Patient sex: M
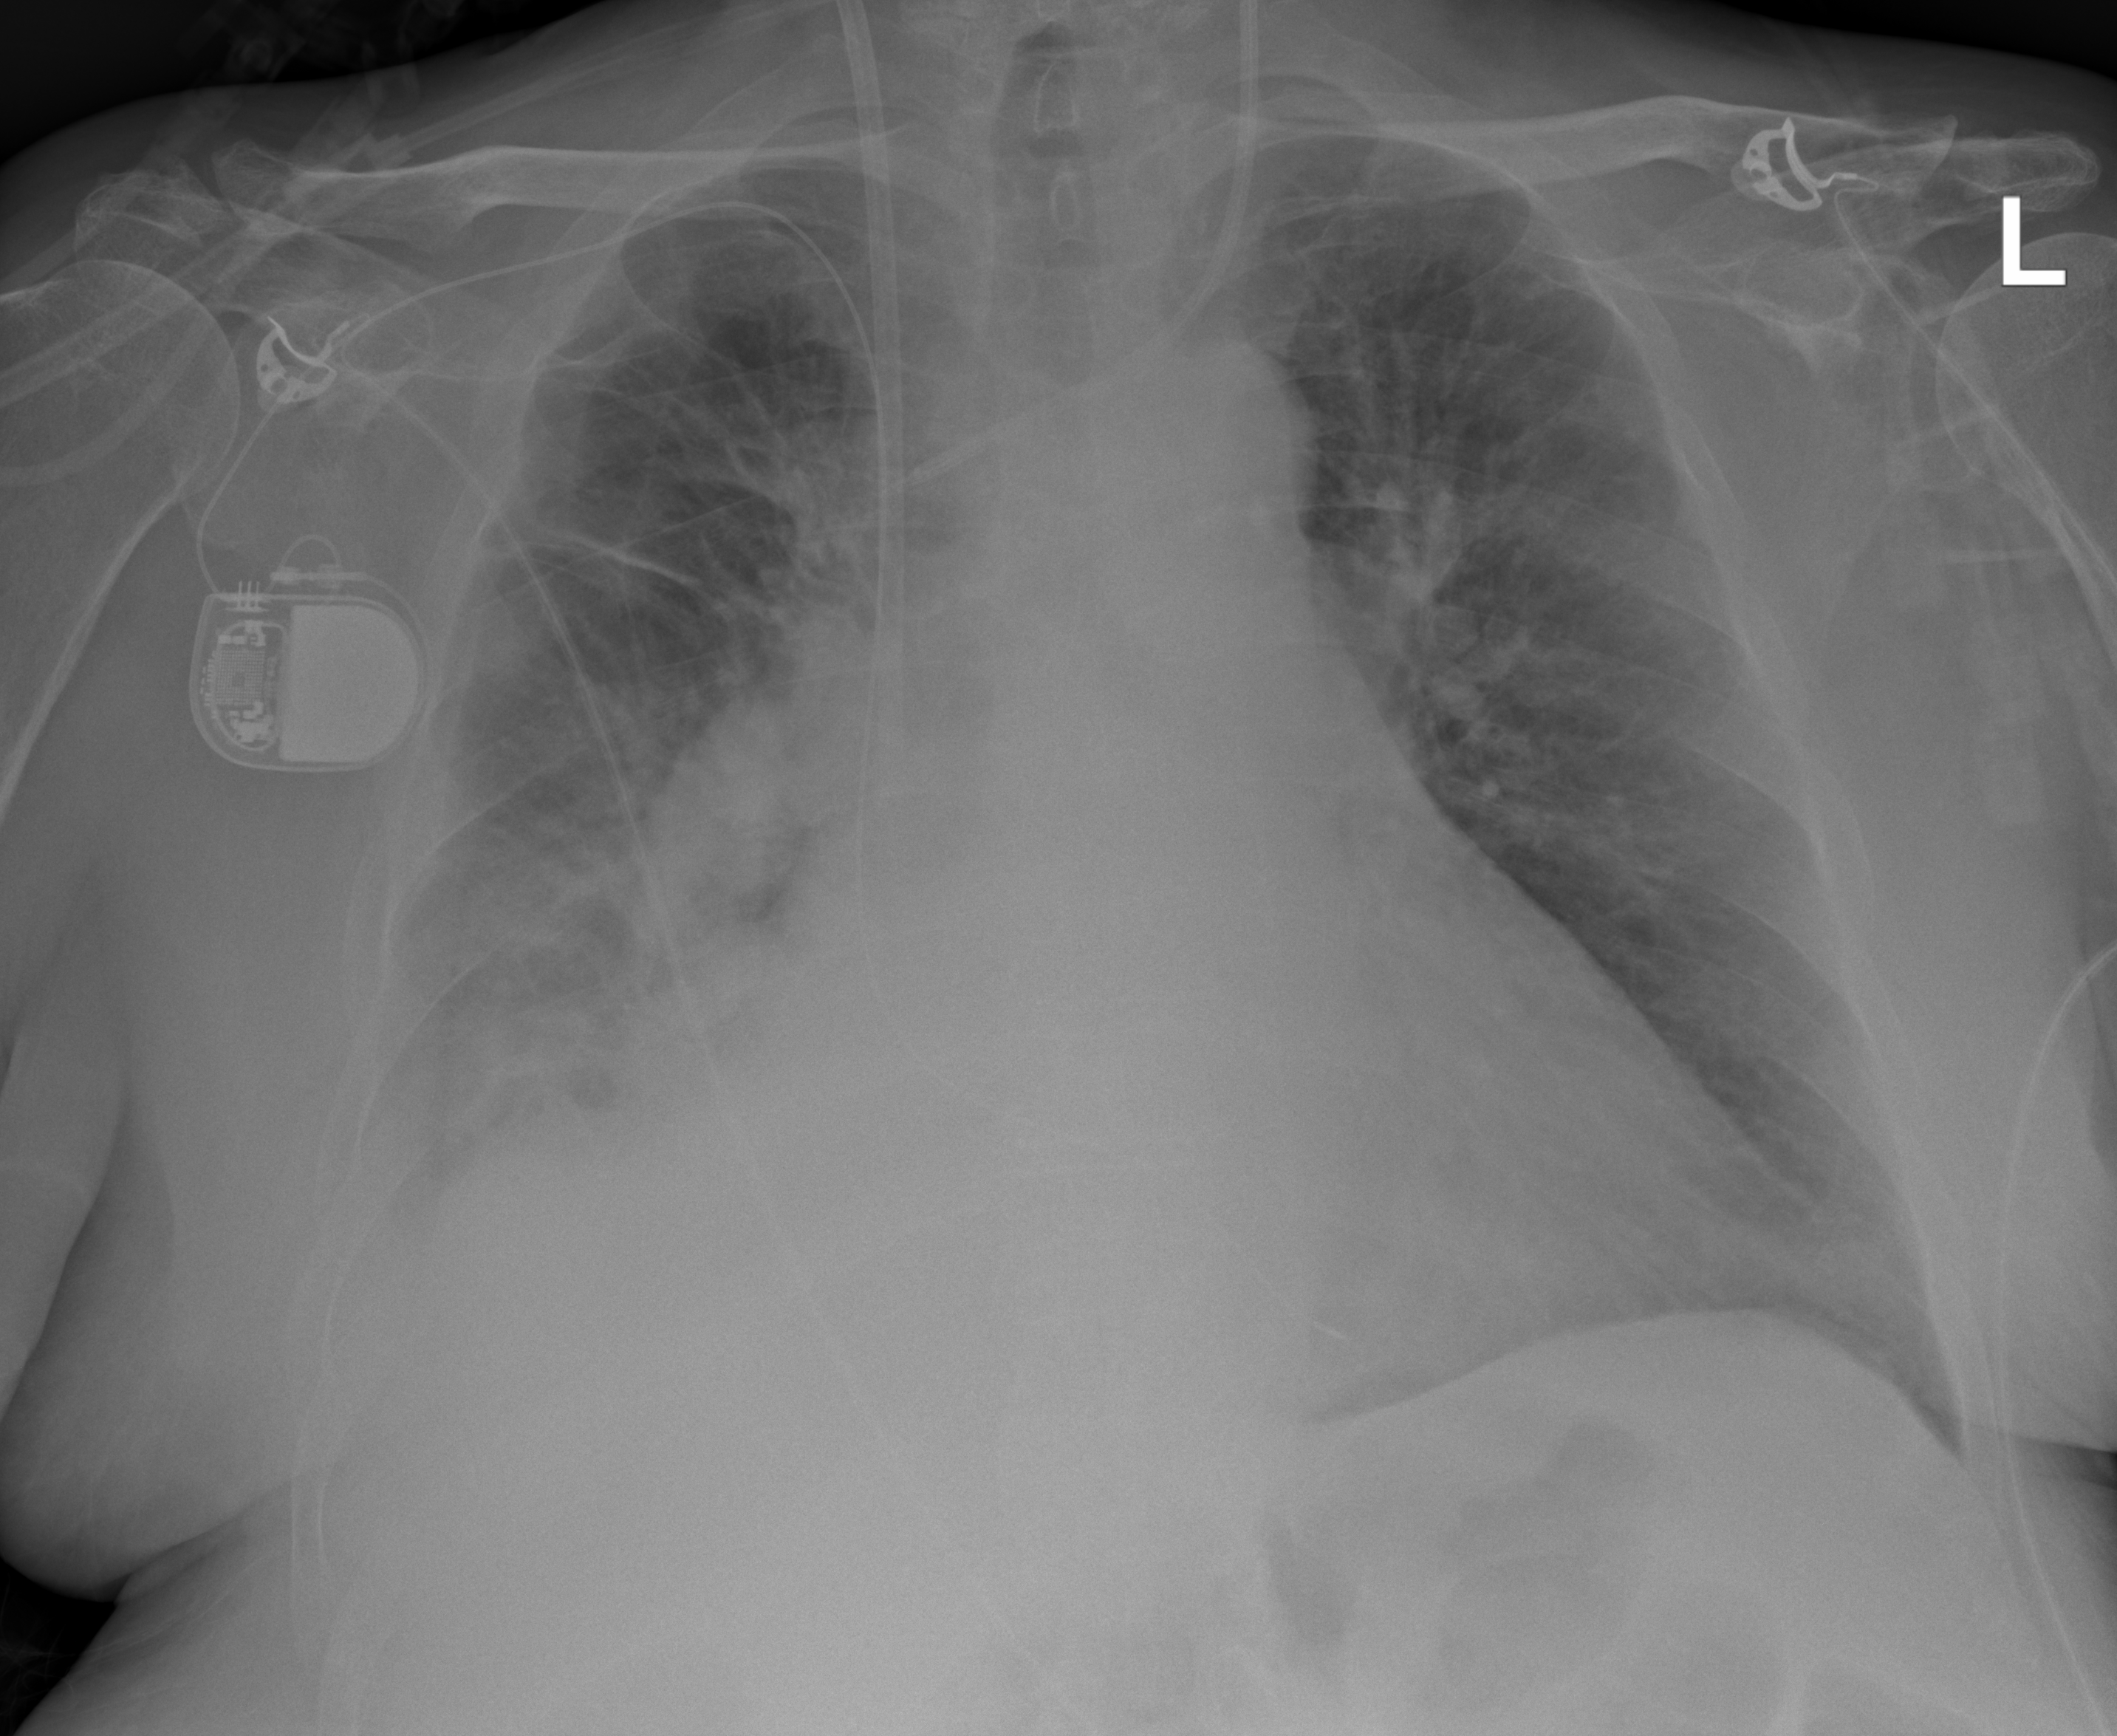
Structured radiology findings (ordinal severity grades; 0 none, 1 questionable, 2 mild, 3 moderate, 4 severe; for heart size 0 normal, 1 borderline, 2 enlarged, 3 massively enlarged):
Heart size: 2
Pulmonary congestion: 3
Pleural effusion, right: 3
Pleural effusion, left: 0
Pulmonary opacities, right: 2
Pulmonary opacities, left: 0
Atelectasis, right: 2
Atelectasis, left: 2